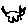
Label: cat